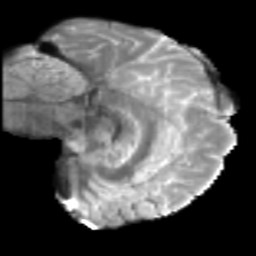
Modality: T2w
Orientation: sagittal
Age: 46
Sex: male
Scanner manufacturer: siemens
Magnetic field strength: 3 T
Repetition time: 5 s
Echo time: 0.092 s